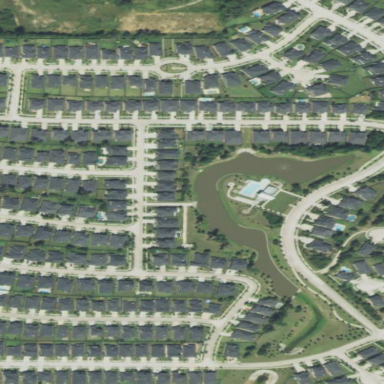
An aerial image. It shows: Residential area within neighborhood.